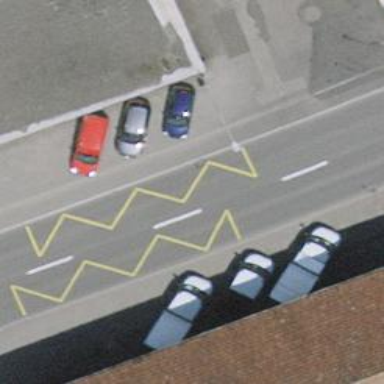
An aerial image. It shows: Bus stop equipped with public transport stop position.